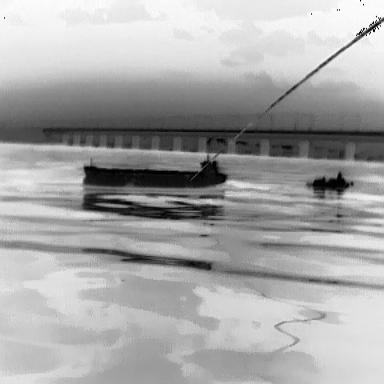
There are two objects shown in the infrared image, including a liner, and a warship.